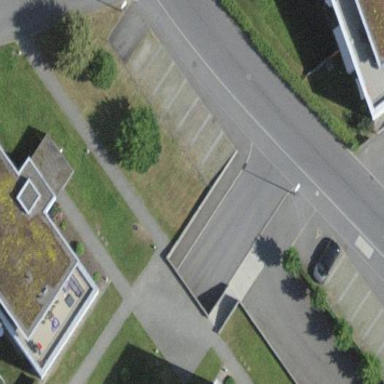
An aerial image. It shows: Parking available on the street side.